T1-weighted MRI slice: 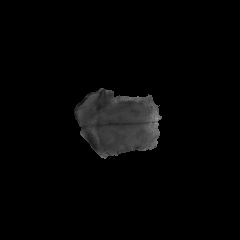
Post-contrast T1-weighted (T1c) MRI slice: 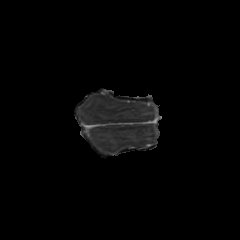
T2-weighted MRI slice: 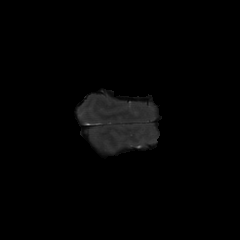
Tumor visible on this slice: no